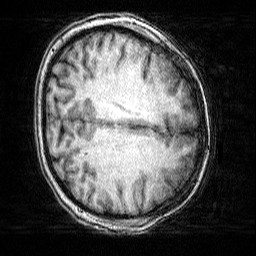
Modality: T1w
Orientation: axial
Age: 44
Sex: female
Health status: ill
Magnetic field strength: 3 T
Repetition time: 2.53 s
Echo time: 0.00331 s